Question: I am trying to center this text vertically on the button and it's driving me crazy. I've spent a day on this problem and couldn't find the solution. I am using NEXT.js and TailwindCSS.

'''
<main>
<div class='flex justify-center items-center h-screen'>
<div class='bg-zinc-700 h-[610px] w-[340px] rounded-2xl flex justify-center'>
<ul>
<li>
<div class='bg-black h-[100px] w-[275px] rounded-2xl shadow-2xl translate-y-11'></div>
</li>
<li>
<div class='flex justify-center items-center h-[50%] translate-y-32 flex-row'>
<ul>
<li>
<ul class='flex flex-row w-full'>
<li class='pr-6 text-3xl text-black'><button class='w-12 h-12 bg-gray-300 shadow-lg rounded-full'><p class='inline'>c</p></button></li>
<li class='pr-6 text-3xl text-black'><button class='w-12 h-12 bg-gray-300 shadow-lg rounded-full'>/</button></li>
<li class='pr-6 text-3xl text-black'><button class='w-12 h-12 bg-gray-300 shadow-lg rounded-full'>x</button></li>
<li class='text-3xl text-black'><button class='w-12 h-12 bg-gray-300 shadow-lg rounded-full'>+</button></li>
</ul>
</li>
</ul>
</div>
</li>
</ul>
</div>
</div>
</main>
<script src="https://cdn.tailwindcss.com"></script>
'''
Thanks
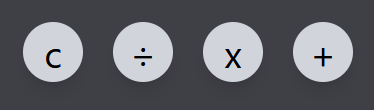
Answer: Yep, super annoying. You can brute force it a bit by adding a class to nudge up the element by 0.25rem (I've added a class called .nudgeup and wrapped the symbols in p tags.
'''
<style>
.nudgeup { position:relative; bottom:0.25rem; }
</style>
<main>
<div class='flex justify-center items-center h-screen'>
<div class='bg-zinc-700 h-[610px] w-[340px] rounded-2xl flex justify-center'>
<ul>
<li>
<div class='bg-black h-[100px] w-[275px] rounded-2xl shadow-2xl translate-y-11'></div>
</li>
<li>
<div class='flex justify-center items-center h-[50%] translate-y-32 flex-row'>
<ul>
<li>
<ul class='flex flex-row w-full'>
<li class='pr-6 text-3xl text-black'><button class='w-12 h-12 bg-gray-300 shadow-lg rounded-full'><p class='inline nudgeup'>c</p></button></li>
<li class='pr-6 text-3xl text-black'><button class='w-12 h-12 bg-gray-300 shadow-lg rounded-full'><p class='nudgeup'>/</p></button></li>
<li class='pr-6 text-3xl text-black'><button class='w-12 h-12 bg-gray-300 shadow-lg rounded-full'><p class='nudgeup'>x</p></button></li>
<li class='text-3xl text-black'><button class='w-12 h-12 bg-gray-300 shadow-lg rounded-full'><p class='nudgeup'>+</p></button></li>
</ul>
</li>
</ul>
</div>
</li>
</ul>
</div>
</div>
</main>
<script src="https://cdn.tailwindcss.com"></script>
'''